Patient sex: F
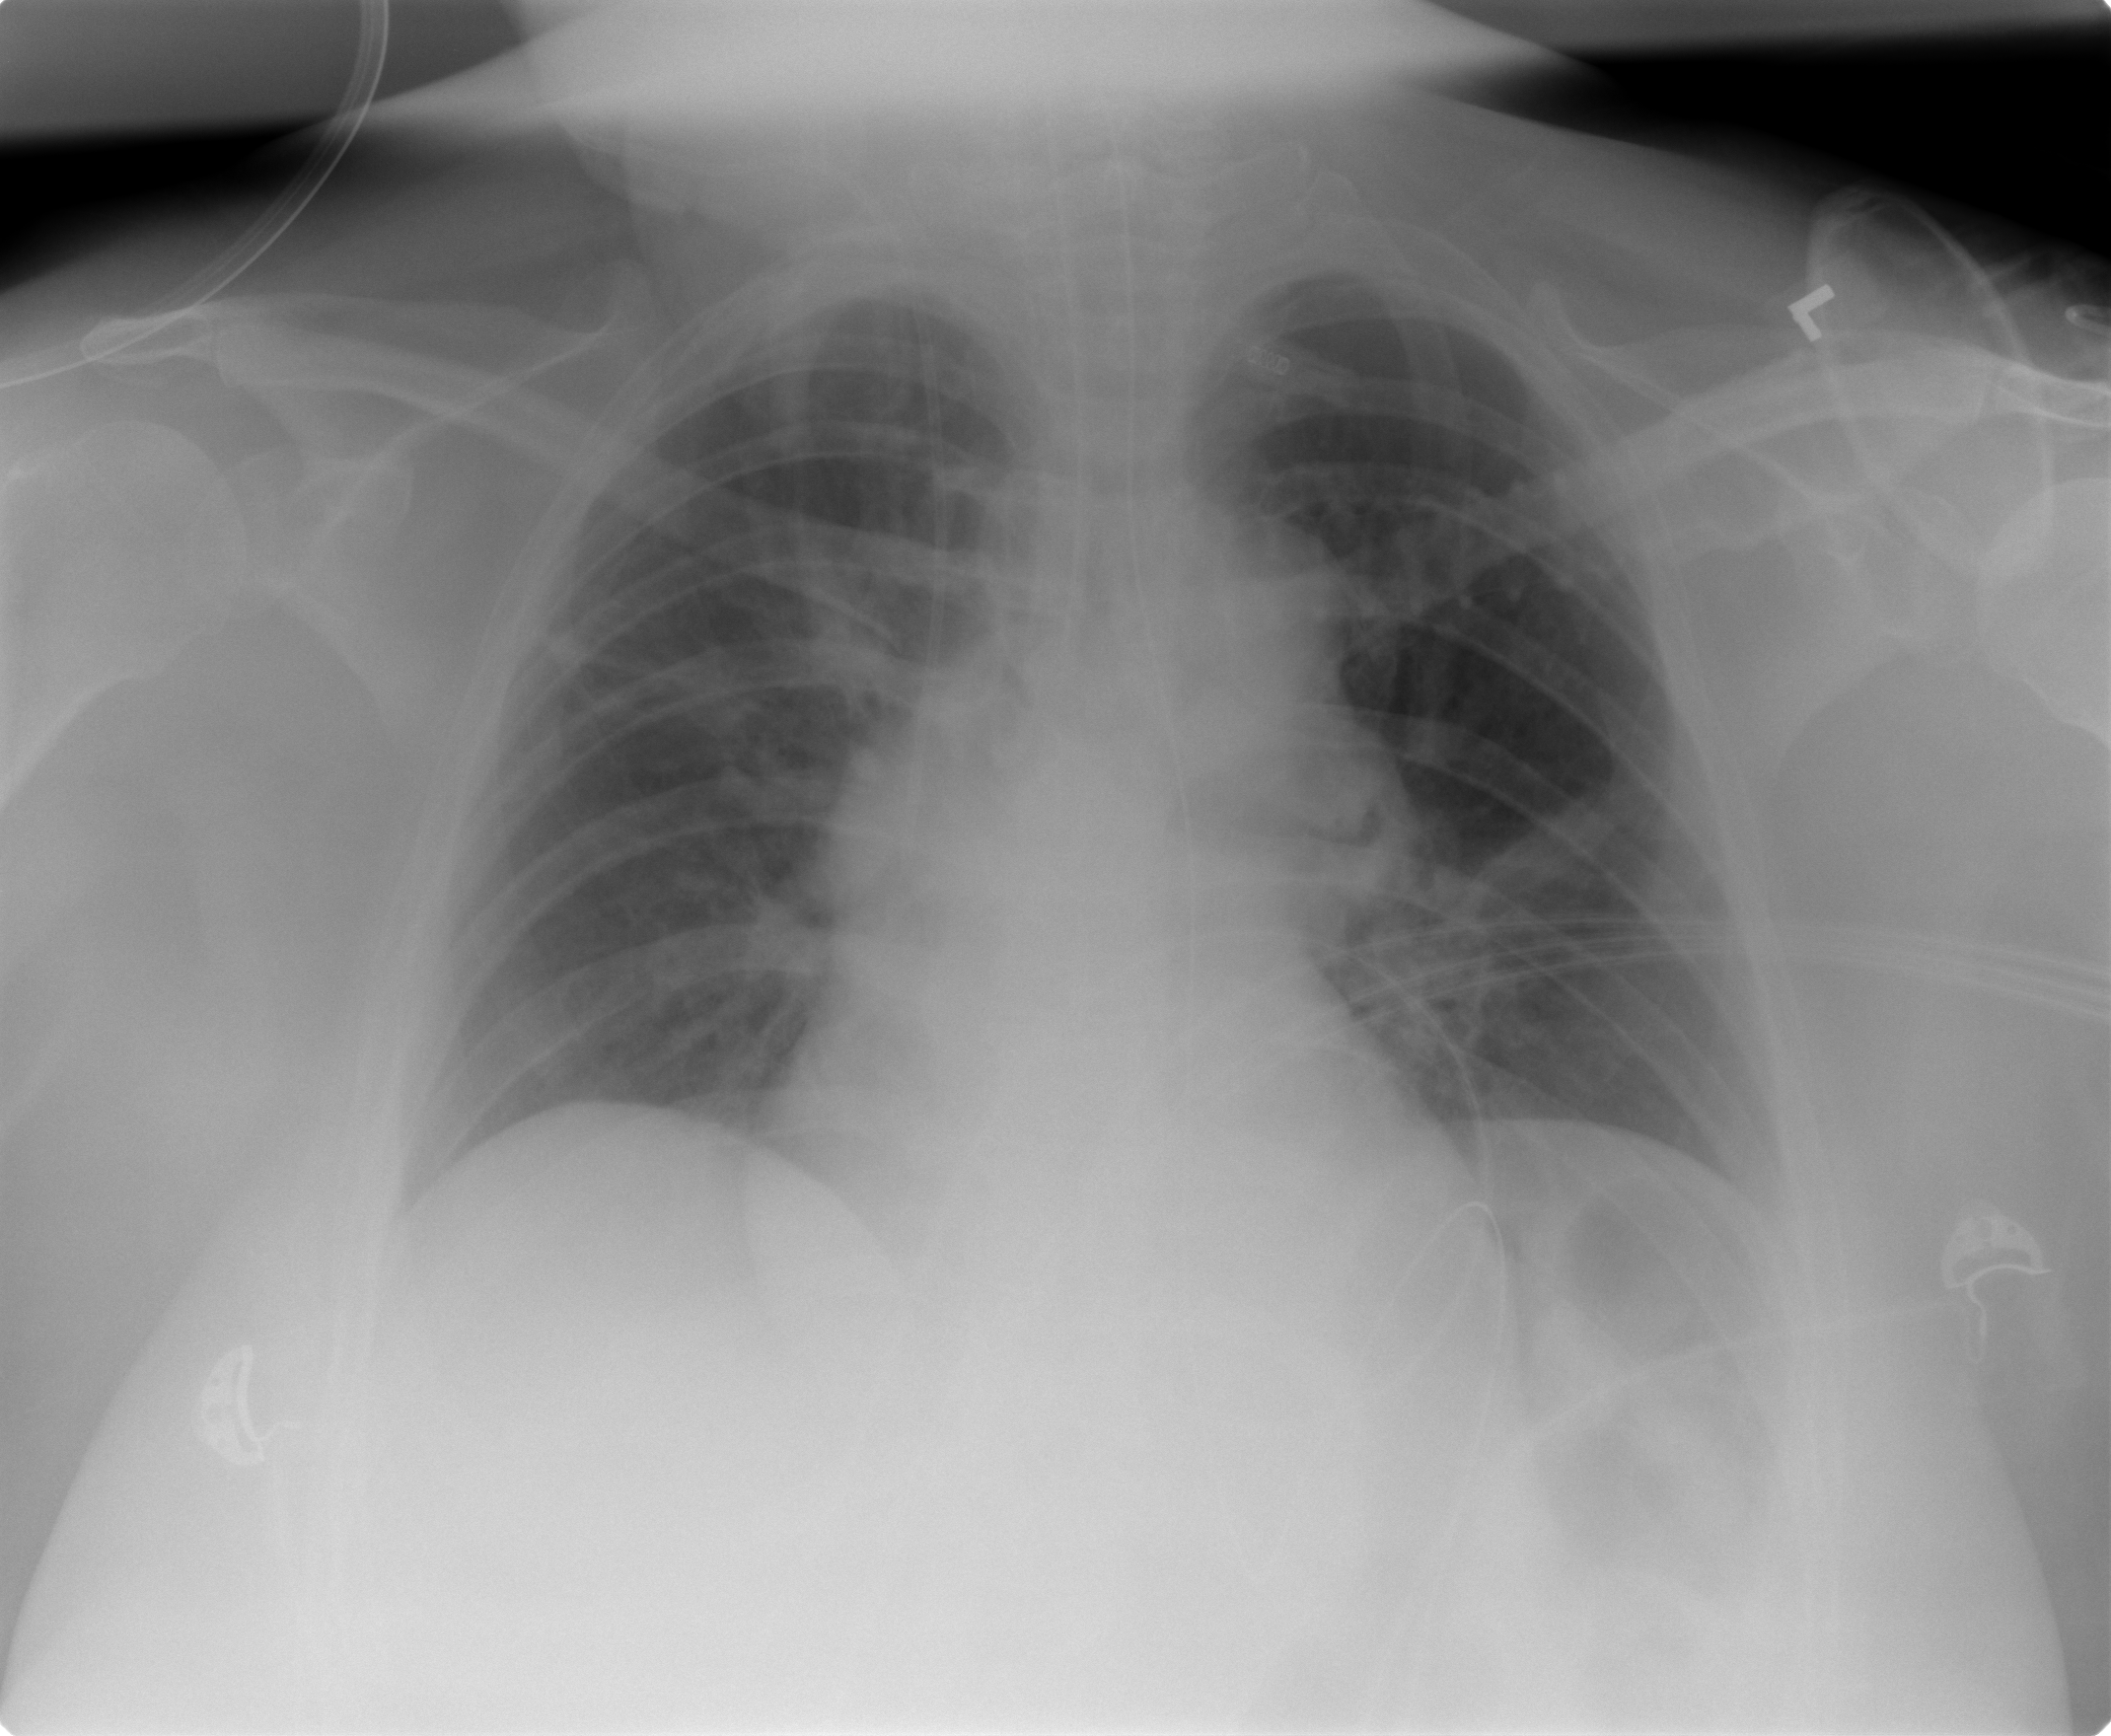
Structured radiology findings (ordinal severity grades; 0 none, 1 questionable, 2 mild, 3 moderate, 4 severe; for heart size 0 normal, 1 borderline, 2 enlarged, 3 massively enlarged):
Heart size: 0
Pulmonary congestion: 0
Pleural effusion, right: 0
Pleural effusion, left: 0
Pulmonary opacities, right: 0
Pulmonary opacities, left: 0
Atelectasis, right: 1
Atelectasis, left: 0